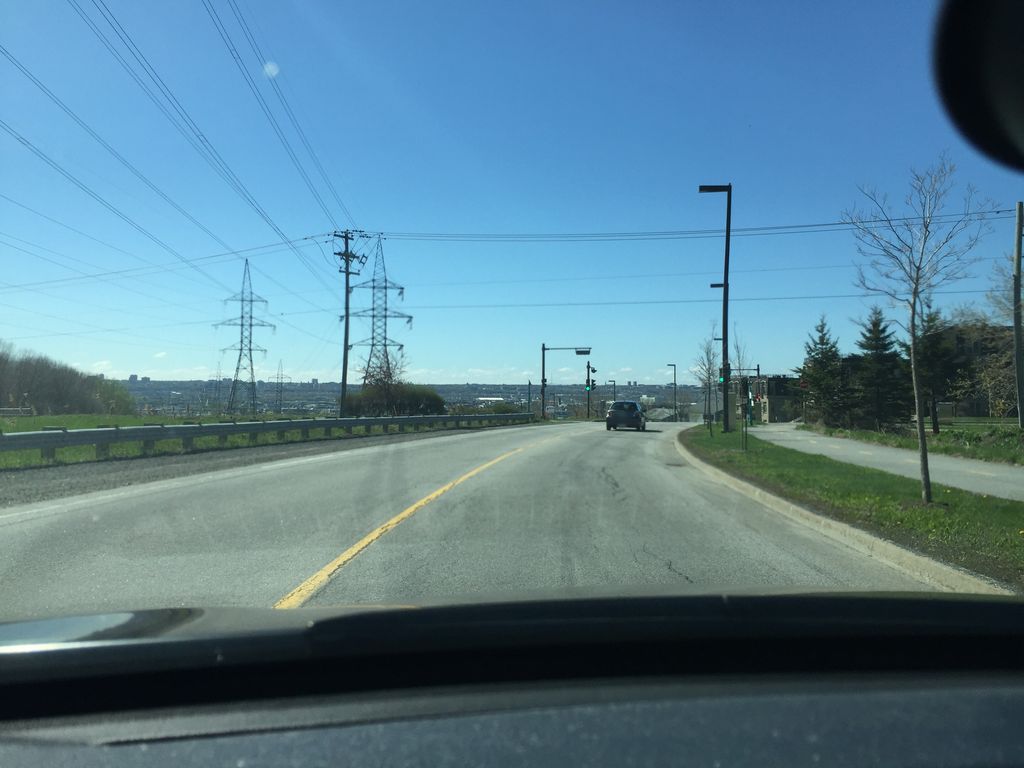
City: quebec_city